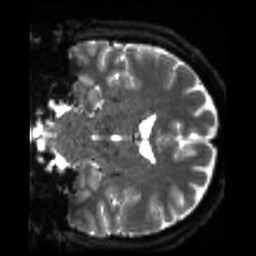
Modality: sbref
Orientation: coronal
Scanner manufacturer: siemens
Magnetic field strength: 3 T
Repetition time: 4 s
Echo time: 0.0594 s